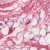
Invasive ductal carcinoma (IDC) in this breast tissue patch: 0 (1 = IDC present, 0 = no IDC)